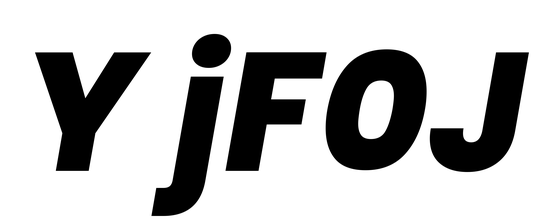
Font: Poppins-ExtraBoldItalic